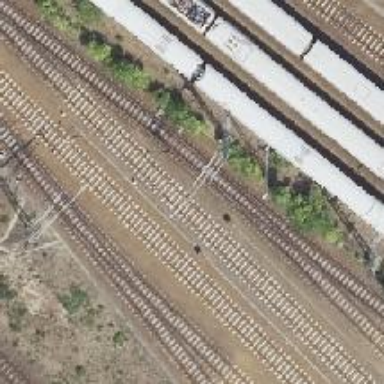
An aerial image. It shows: Railway yard with electrified contact lines.